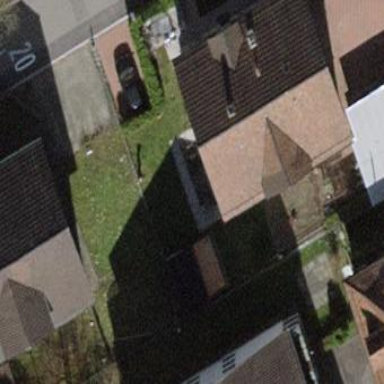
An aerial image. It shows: Building with tiled roof.